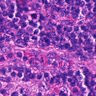
Metastatic tissue present: no